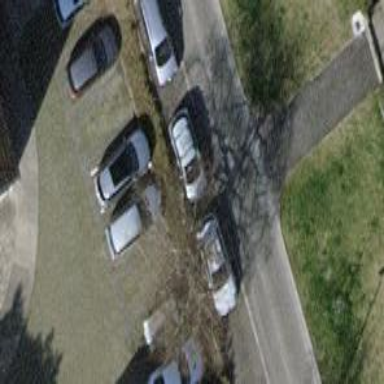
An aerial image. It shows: Parking available on the street side.